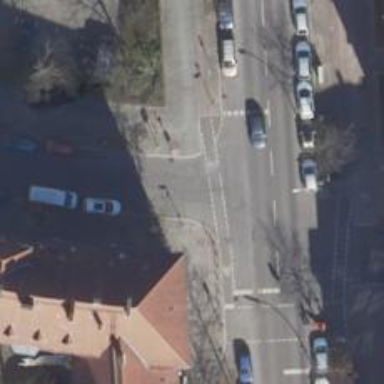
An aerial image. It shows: Unmarked road crossing.